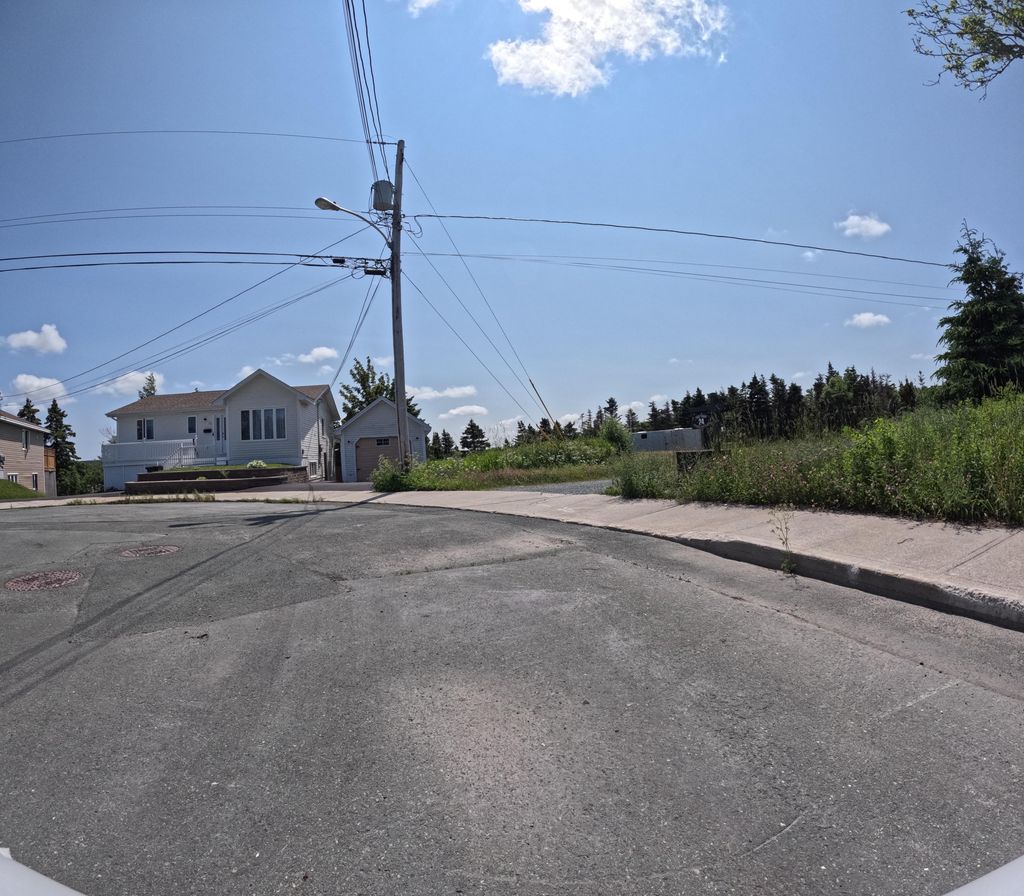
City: st_johns